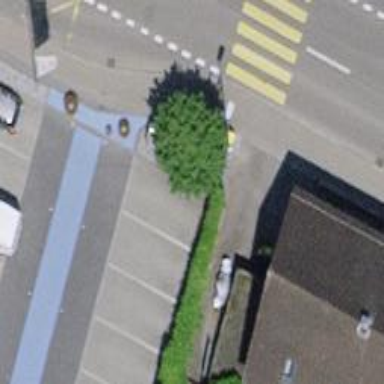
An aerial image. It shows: Post box is visible.